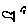
Label: fish